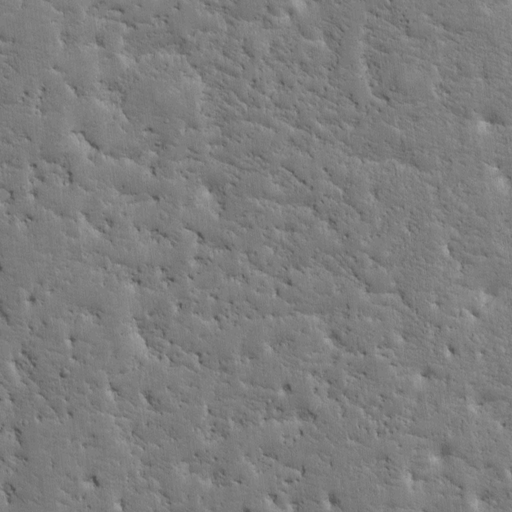
Classes present: Background